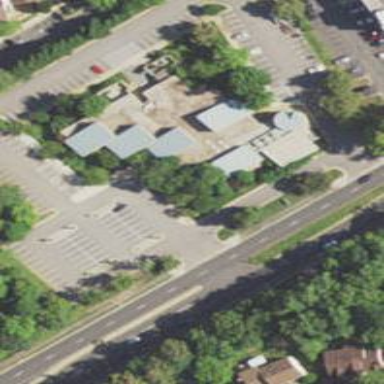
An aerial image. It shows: Library.